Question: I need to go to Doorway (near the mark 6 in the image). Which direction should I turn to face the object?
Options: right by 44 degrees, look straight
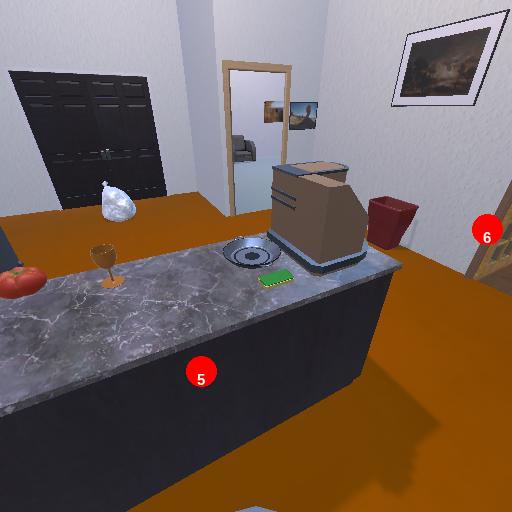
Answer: right by 44 degrees